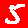
Digit: 5